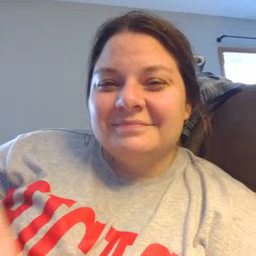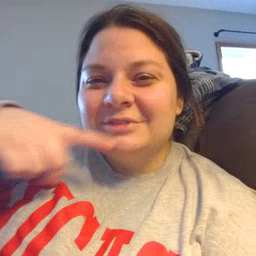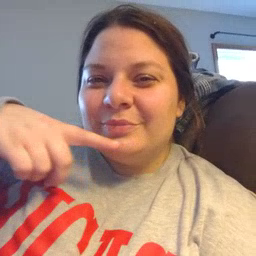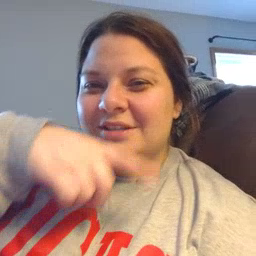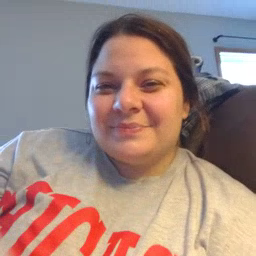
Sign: toothbrush